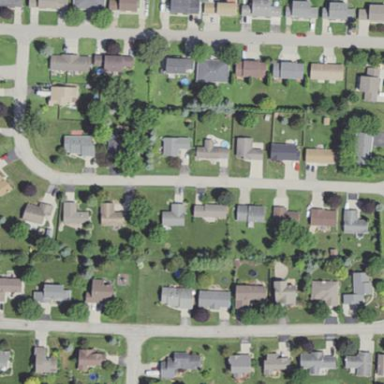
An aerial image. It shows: Neighborhood.